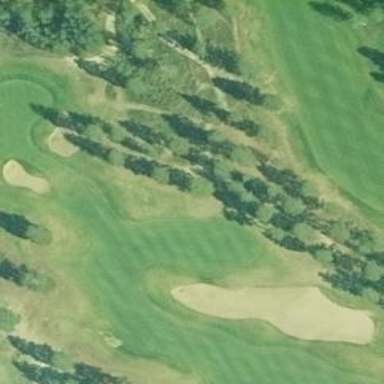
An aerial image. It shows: Golf fairway surrounded by grass.